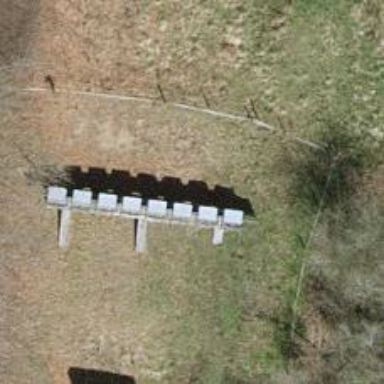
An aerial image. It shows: Retaining wall.